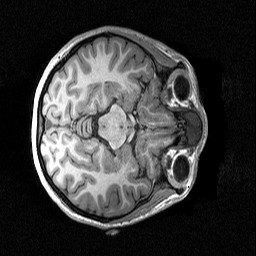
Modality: T1w
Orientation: axial